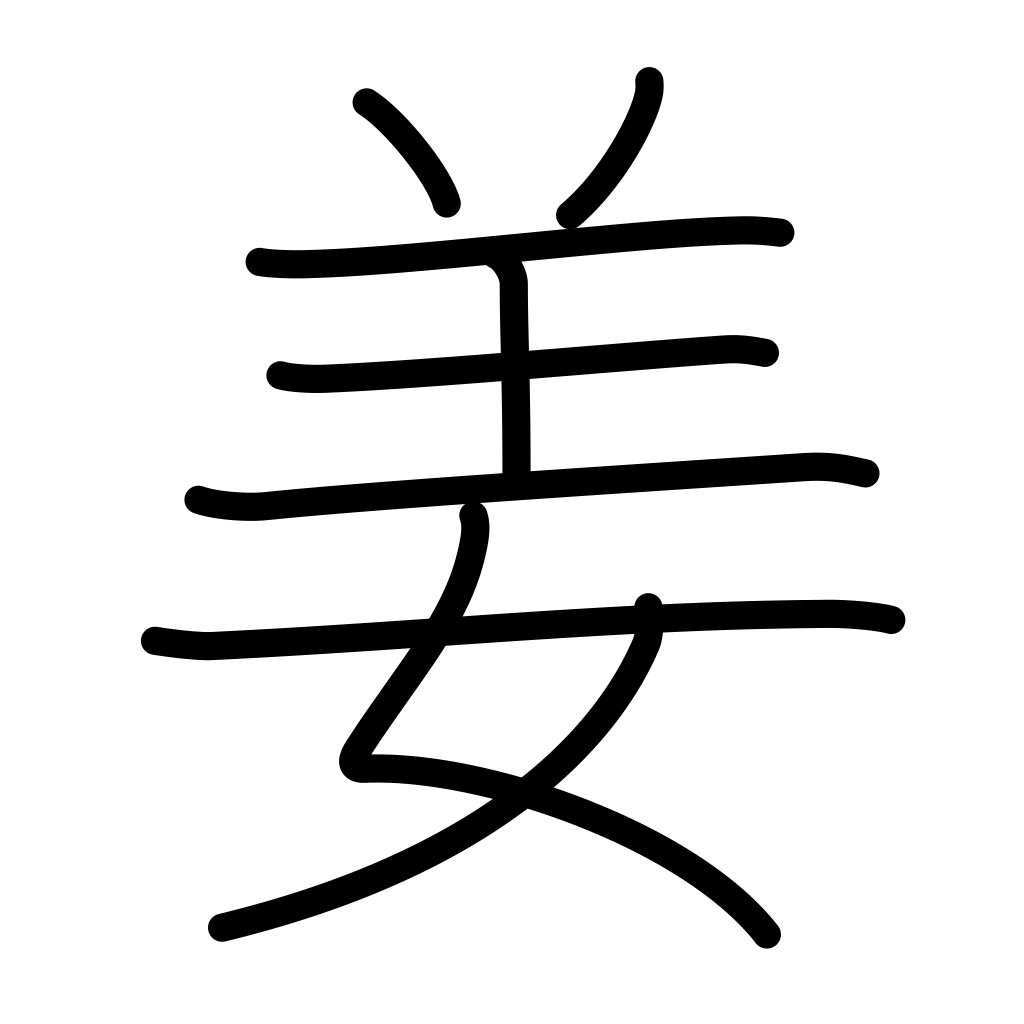
Meaning: Chinese surname, ginger